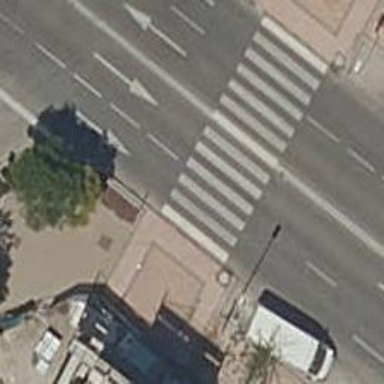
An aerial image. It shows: Zebra crossing on the road.